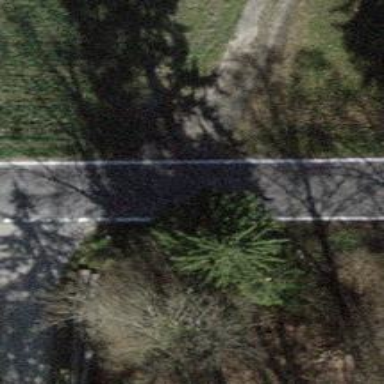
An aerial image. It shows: Asphalt road classified as tertiary.